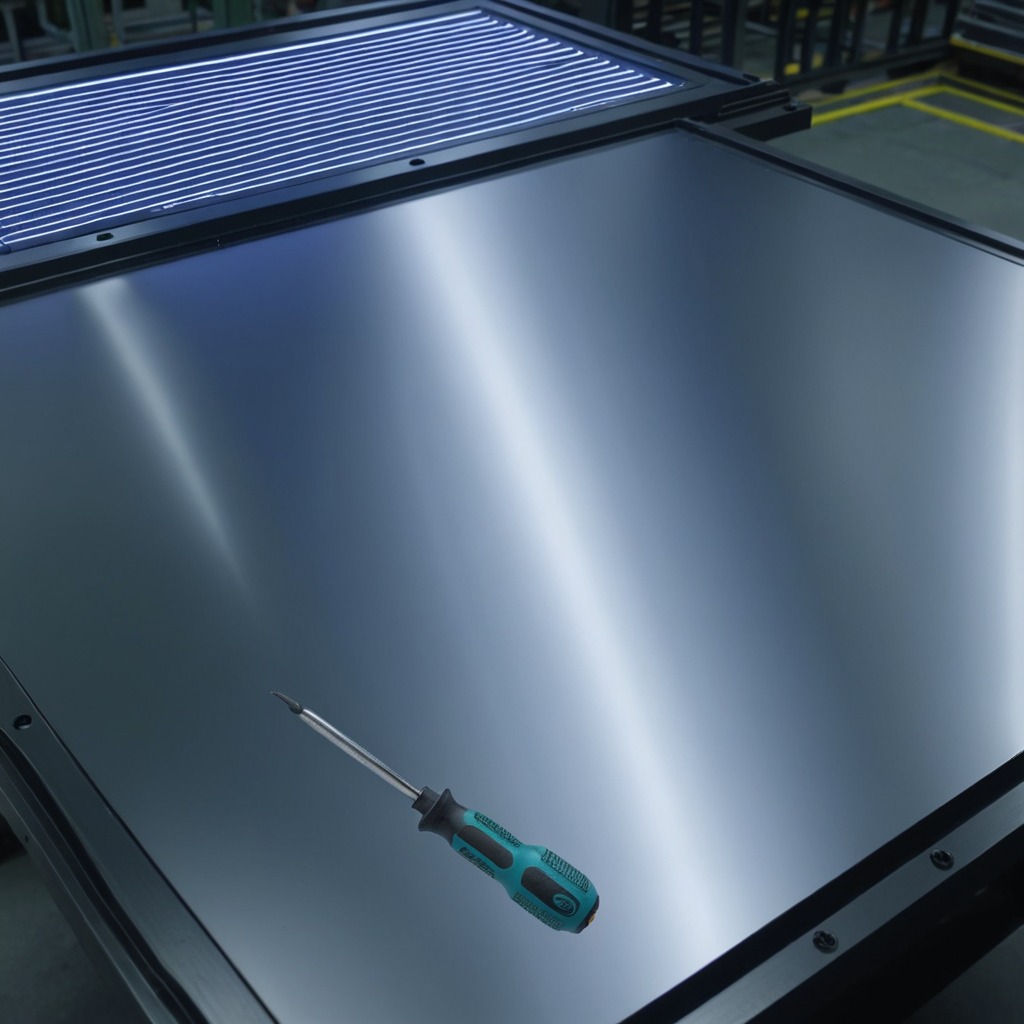
A screwdriver lies on the metal table in a machine shop under fluorescent lights.